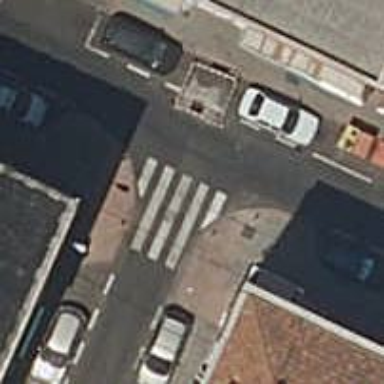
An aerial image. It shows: Marked road crossing.